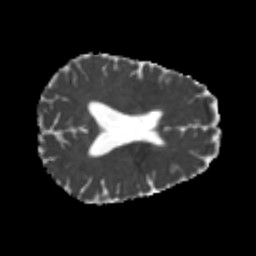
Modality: MD
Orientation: axial
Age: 23
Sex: female
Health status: healthy
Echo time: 0.074 s